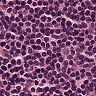
Metastatic tissue present: no